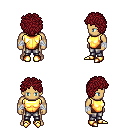
a pixel art fantasy rpg character, male body template, human, tanned skin, gold chest armor, metal pants, brunette curly afro hairstyle, white cloth bandages, gold boots, four views (front, back, left, right), 2x2 character sprite sheet, small pixel art, hard edges, no anti-aliasing